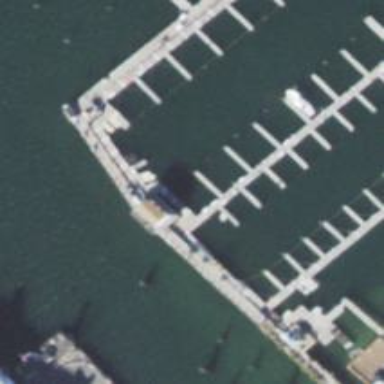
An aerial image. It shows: Man-made pier.